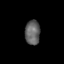
Tissue: skin
Cell type: Epithelial cells
Senescence score: 0.2236
Nuclear area (px): 362
Mean DAPI intensity: 97.66